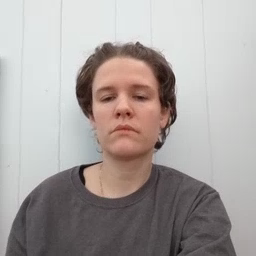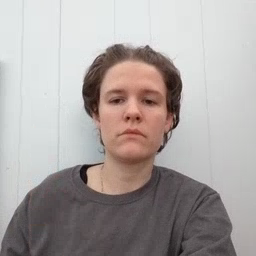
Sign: beside